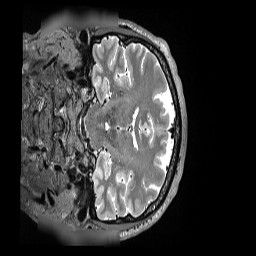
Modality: T2w
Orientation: coronal
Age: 57
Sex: female